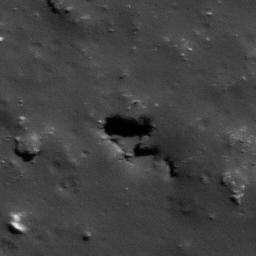
Pit: Wood T 1a
Host crater: Wood T
Host type: impact_melt
Lunar coordinates: latitude 43.888, longitude 235.754